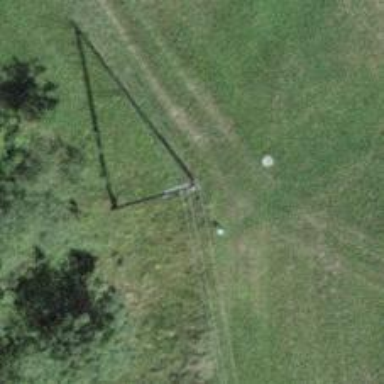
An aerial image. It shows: Minor power line.